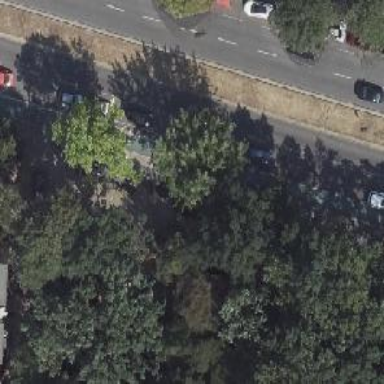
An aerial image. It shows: Cycleway lane with green asphalt surface.